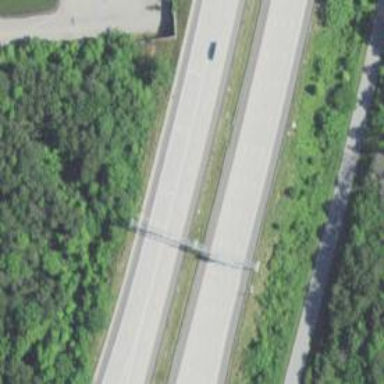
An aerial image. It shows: Motorway junction.